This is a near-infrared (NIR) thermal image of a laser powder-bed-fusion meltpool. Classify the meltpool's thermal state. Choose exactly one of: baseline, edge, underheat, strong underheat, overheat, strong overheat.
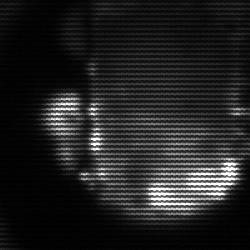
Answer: baseline